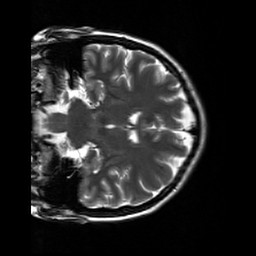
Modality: T2w
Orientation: coronal
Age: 29
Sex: female
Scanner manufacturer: siemens
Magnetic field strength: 3 T
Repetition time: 7 s
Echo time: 0.09 s